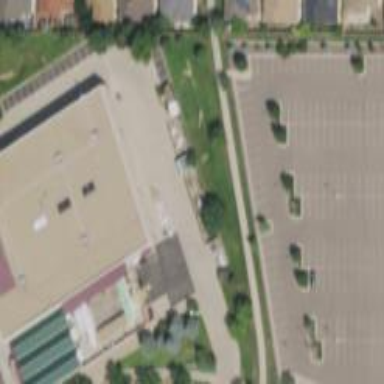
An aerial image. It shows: Retail building.